【题型】选择题　【知识点】平面几何　【难度】easy
如图，在$\triangle ABC$中，$AD \perp BC$，且$AD = 5\mathrm{cm}$，$BC = 7\mathrm{cm}$，点$P$是线段$BC$上一个动点，由$B$向$C$以$3\mathrm{cm/s}$移动，运动至点$C$停止，则$\triangle APC$的面积$S$随点$P$的运动时间$x$之间的关系式为（  ）

A．$S = \dfrac{5}{2} \cdot 3x$                \qquad B．$S = 5(x - 2)$
C．$S = \dfrac{1}{2} \cdot 5 \cdot (7 - 3x)$    \qquad D．$S = \dfrac{1}{2} \cdot 5 \cdot (7 - x)$
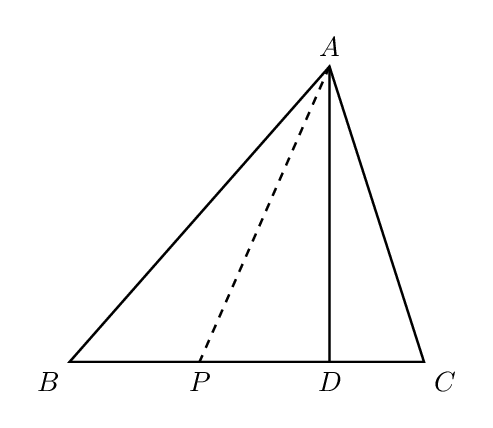
【解答】
\noindent \textbf{【答案】} C

\vspace{0.3cm}
\noindent \textbf{【分析】} 根据$P$是一个动点，由$B$向$C$以$3\mathrm{cm/s}$匀速移动，求出$\triangle APC$的底，即可求得$\triangle APC$的面积$S$随点$P$的运动时间$x$之间的关系式．

\vspace{0.3cm}
\noindent \textbf{【详解】} 解：$\because P$是一个动点，由$B$向$C$以$3\mathrm{cm/s}$匀速移动，
$\therefore BP = 3x$，
$\therefore PC = BC - BP = 7 - 3x$，
$\therefore S = \dfrac{1}{2} \times PC \times AD = \dfrac{1}{2} \times (7 - 3x) \times 5$；
故选：C．
\noindent \textbf{【点睛】} 本题考查了函数关系式，求出$\triangle APC$的底是解题的关键．